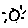
Label: sun